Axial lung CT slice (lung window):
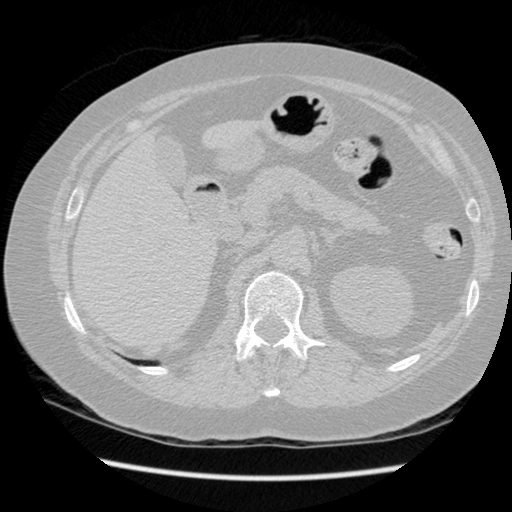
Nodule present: no